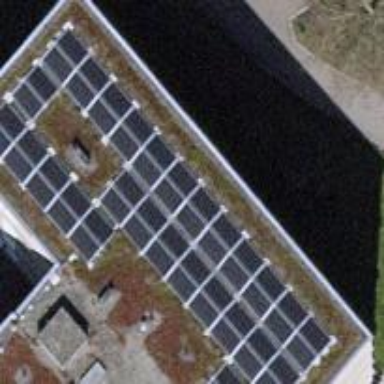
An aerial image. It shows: Solar power generator using photovoltaic method with solar photovoltaic panel types.